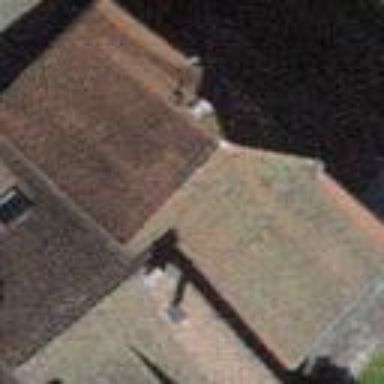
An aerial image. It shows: Terrace building.